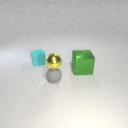
large green metal cube behind small gray rubber sphere